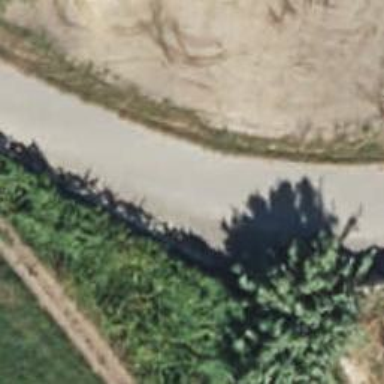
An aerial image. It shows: Unclassified road.